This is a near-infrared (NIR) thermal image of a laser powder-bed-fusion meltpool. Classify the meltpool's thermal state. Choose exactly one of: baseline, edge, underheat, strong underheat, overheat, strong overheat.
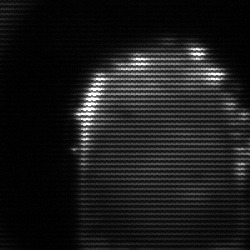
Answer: baseline